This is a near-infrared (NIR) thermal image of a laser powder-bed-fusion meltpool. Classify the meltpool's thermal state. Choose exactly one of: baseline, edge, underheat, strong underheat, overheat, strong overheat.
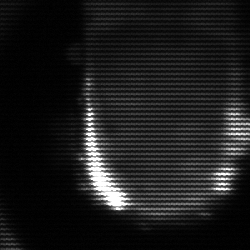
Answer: baseline